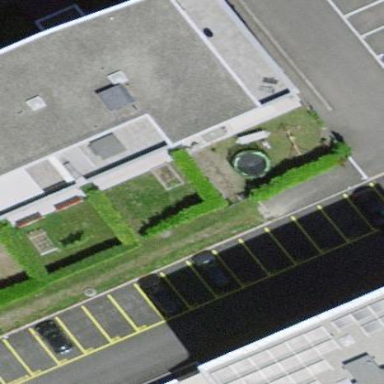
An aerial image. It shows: Street-side parking lot with asphalt surface.